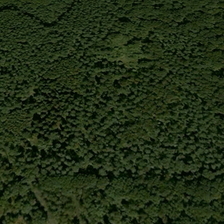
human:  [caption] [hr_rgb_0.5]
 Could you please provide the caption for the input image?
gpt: many green trees form a piece of forest .

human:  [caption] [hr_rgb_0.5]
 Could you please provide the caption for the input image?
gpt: many green trees form a piece of forest .

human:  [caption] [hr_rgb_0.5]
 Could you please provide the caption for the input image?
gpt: many green trees form a piece of forest .

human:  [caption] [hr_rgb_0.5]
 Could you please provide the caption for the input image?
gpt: many green trees form a piece of forest .

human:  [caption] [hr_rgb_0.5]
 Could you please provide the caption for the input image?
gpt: many green trees form a piece of forest .